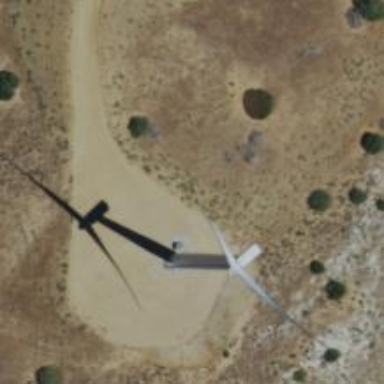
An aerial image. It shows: Wind turbine generator that utilizes wind as its source for generating electricity. It is of the horizontal axis type.